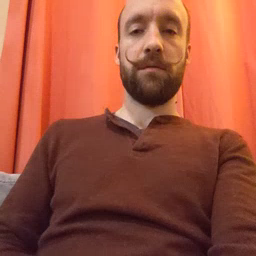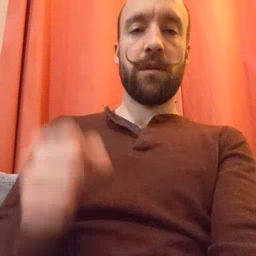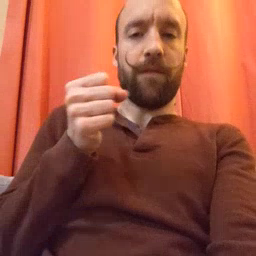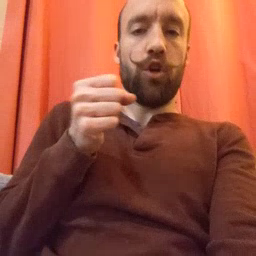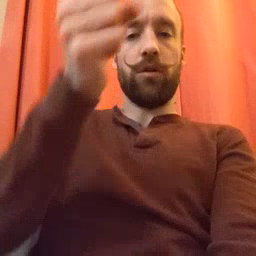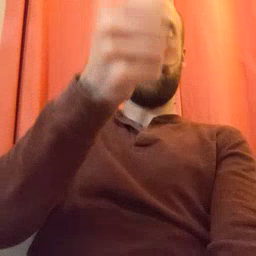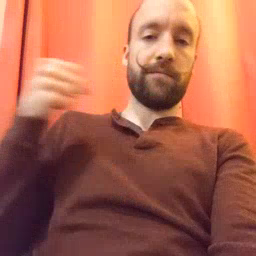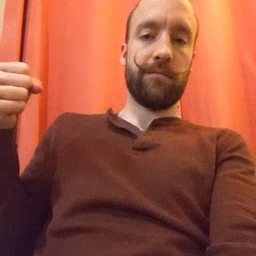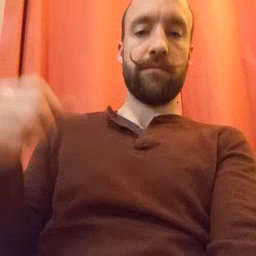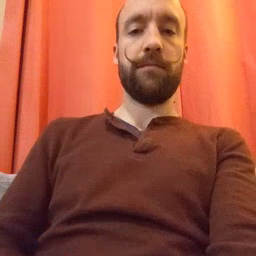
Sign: refrigerator